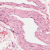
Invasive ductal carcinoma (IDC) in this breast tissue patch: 0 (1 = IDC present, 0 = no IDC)